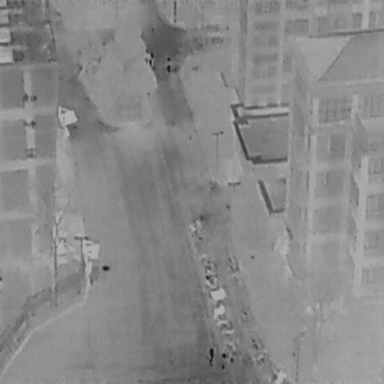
There are three People in the infrared image.